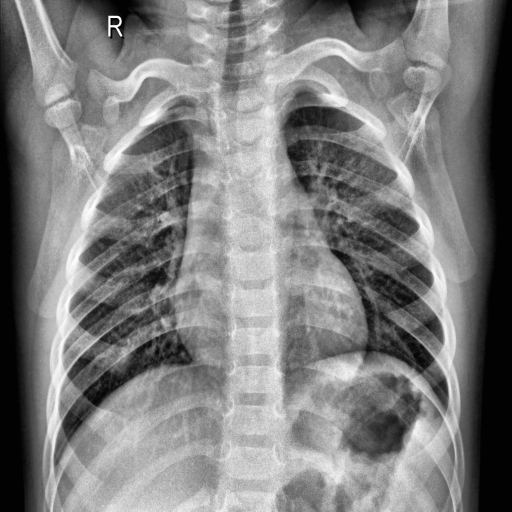
Finding: NORMAL